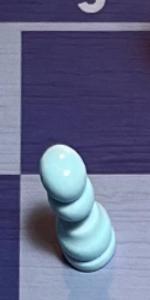
Label: Pawn_White